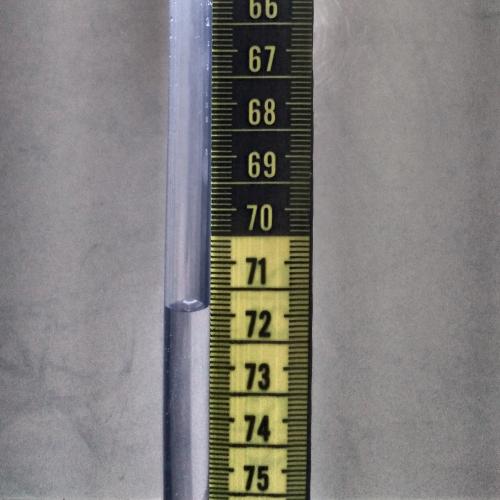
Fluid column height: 71.9 cm